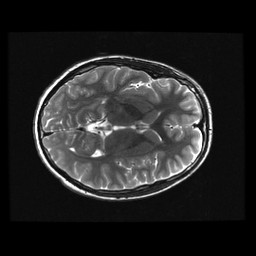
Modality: T2w
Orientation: axial
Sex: male
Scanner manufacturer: ge
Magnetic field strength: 3 T
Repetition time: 5 s
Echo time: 0.1007 s